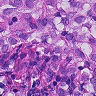
Metastatic tissue present: yes